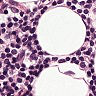
Metastatic tissue present: no